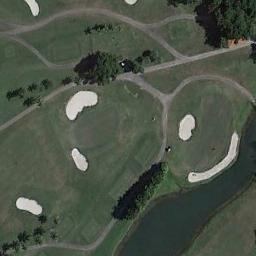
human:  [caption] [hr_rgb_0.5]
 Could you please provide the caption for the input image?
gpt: There are several bunkers and lakes and a few paths and many trees on a large green lawn on the golf course .

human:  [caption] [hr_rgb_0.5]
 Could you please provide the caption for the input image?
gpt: The golf course has some putting greens, Fairways, Roads, Barrier trees and sandpits and a river goes through the golf course .

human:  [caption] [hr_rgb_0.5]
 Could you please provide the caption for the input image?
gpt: There are three bunkers and a winding road in this area .

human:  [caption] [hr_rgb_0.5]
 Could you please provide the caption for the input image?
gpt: There are several roads beside the golf course .

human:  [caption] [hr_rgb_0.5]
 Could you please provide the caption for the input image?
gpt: There are several bunkers and a lake on the golf course .